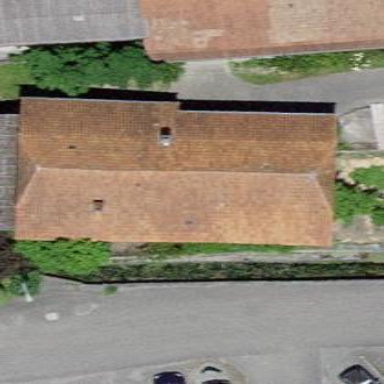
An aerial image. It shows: Rural barn.